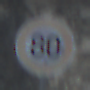
Verkehrszeichen: Geschwindigkeit80
Umgebung: Outdoor, Suburban
Tageszeit: MorningAfternoon
Wetter: PartlyCloudy
Licht: Natural
Jahreszeit: NotSpecified
Kontrast: LowContrast